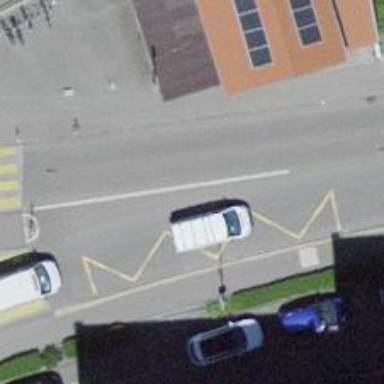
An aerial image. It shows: Public transport stop position.